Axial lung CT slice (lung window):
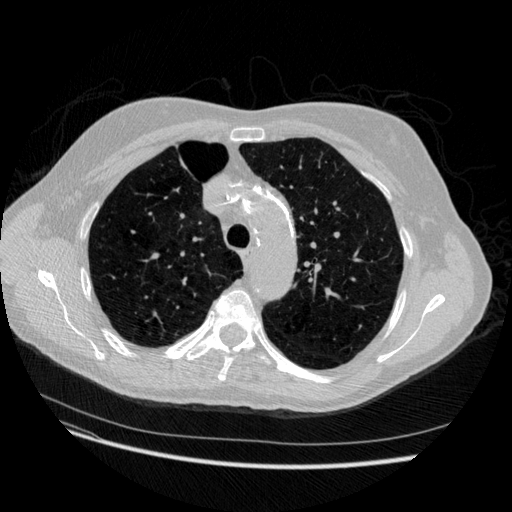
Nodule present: no